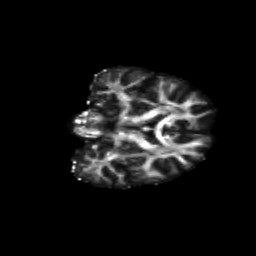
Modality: FA
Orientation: coronal
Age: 49
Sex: female
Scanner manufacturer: siemens
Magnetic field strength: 3 T
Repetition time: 4.71 s
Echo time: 0.0906 s